Question: Within my WPF Application I use the "WPF NotifyIcon" (<URL> library to send OS Ballontips like this
'''
TaskbarIcon tbi = new TaskbarIcon();
string title = "My title";
string text = "My texte...";
//show balloon with custom icon
tbi.ShowBalloonTip(title, text, NotifiyTest_01.Properties.Resources.Error);
'''
This works fine but now I like to react on clicks on that Ballontip and open specific windows to guide the user. I found that the class implements an RoutedEventHandler named which is described as handler for Ballontips clicks.

Now I could not figure out how to react to such a click event. I am only used to events defined within XAML definitions like where I just implement a method like this
'''
private void Button_Click(object sender, RoutedEventArgs e)
{
}
'''
Can anybody help? Thank you!
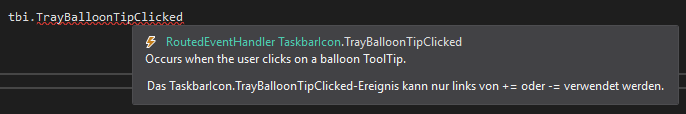
Answer: Thanks for your help, you gave me the perfect hints. Now this works fine:
'''
private void BalloonTip_Clicked(object sender, RoutedEventArgs e)
{
//do it...
}
private void Button_Click(object sender, RoutedEventArgs e)
{
string title = "My title";
string text = "My texte...";
tbi.TrayBalloonTipClicked += new RoutedEventHandler(BalloonTip_Clicked);
//show balloon with custom icon
tbi.ShowBalloonTip(title, text, NotifiyTest_01.Properties.Resources.Error);
//hide balloon
tbi.HideBalloonTip();
}
'''